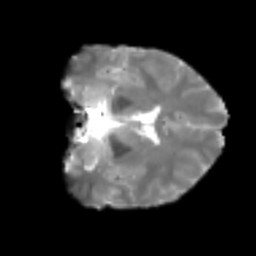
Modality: T2w
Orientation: coronal
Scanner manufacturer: siemens
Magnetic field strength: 3 T
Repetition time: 4 s
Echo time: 0.0594 s